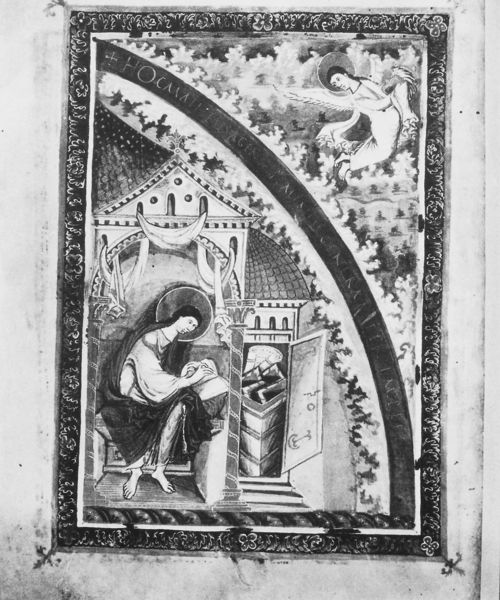
Titel: Bibel von  St. Paul (S. Paolo fuori la mura)
Standort: Herkunftsort: Reims (EU - F)
Institution: Rom, Bibliothek von San Paolo
Schlagwörter: himmel, wolken, sitzen, fenster, schwarz, tür, weiss, dach, gebäude, haus, ornament, architektur, rahmen, gewand, blatt, pferd, engel, füße, schrift, papier, bogen, kuppel, treppe, lesen, buch, kloster, palast, druck, stich, seite, schwarzweiß, text, kiste, buchseite, girlanden, pergament, heiligenschein, schreiben, heiliger, schriftrolle, heilige, latein, buchmalerei, buchmaler, fraunonne, heiligenshien, tüchter